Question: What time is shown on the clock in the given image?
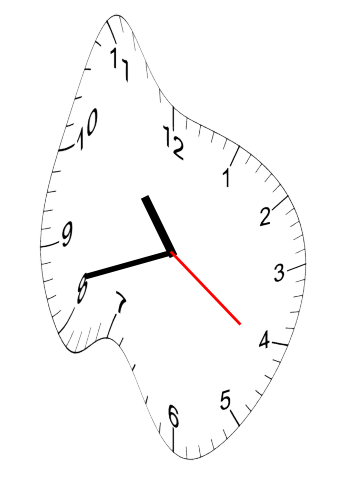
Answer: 10:42:21